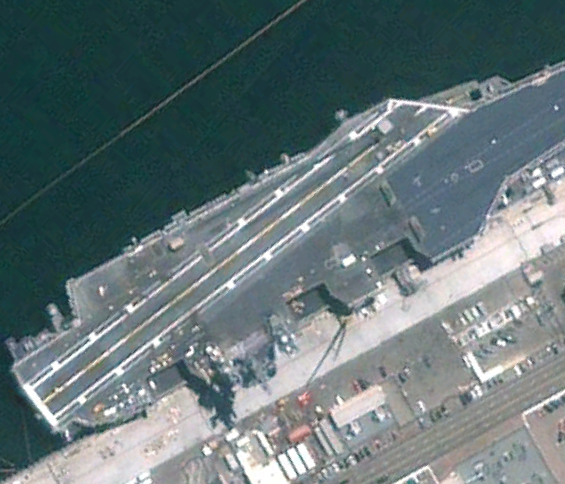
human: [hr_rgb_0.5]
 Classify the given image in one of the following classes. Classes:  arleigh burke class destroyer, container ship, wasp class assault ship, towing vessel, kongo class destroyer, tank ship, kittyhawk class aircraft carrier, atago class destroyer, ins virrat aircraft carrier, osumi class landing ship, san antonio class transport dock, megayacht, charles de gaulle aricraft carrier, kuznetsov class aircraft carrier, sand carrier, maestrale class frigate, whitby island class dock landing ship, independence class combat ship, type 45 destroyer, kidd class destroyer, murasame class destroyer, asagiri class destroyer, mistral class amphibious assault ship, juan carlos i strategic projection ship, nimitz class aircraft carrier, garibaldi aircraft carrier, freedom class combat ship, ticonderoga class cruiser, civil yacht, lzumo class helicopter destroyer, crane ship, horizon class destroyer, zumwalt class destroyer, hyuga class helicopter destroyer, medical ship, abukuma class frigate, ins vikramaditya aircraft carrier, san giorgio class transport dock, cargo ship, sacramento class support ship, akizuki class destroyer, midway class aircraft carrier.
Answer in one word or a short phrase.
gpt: Nimitz class aircraft carrier